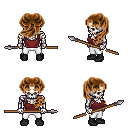
a pixel art fantasy rpg character, male body template, skeleton, maroon pirate shirt, white pants, brown princess hairstyle, black shoes, spear, four views (front, back, left, right), 2x2 character sprite sheet, small pixel art, hard edges, no anti-aliasing